Interaction volume radius: 5 \u00c5
Interaction volume height: 15 \u00c5
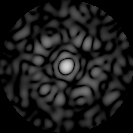
Disorder parameter: 0.7924